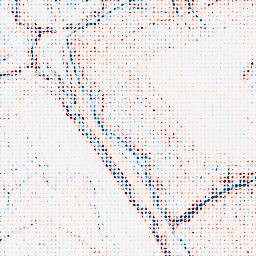
Category: edge_preserving
Decomposition family: anisotropic_diffusion
Decomposition parameters: iterations: 5
kappa: 100
gamma: 0.2
Upsampling method: sinc_hamming
Upsampling parameters: scale: 8
kernel_size: 4
Upsampling scale: 8